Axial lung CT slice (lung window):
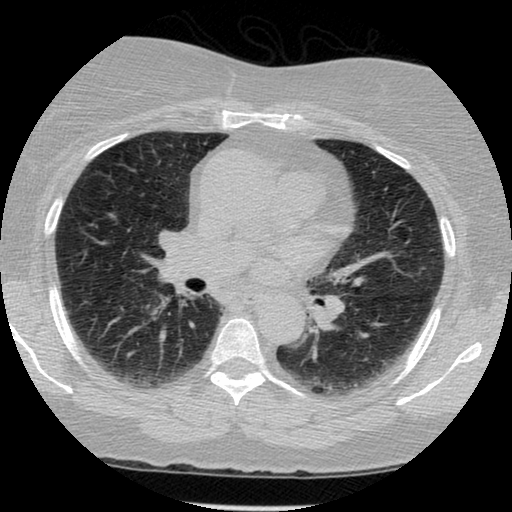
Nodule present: no